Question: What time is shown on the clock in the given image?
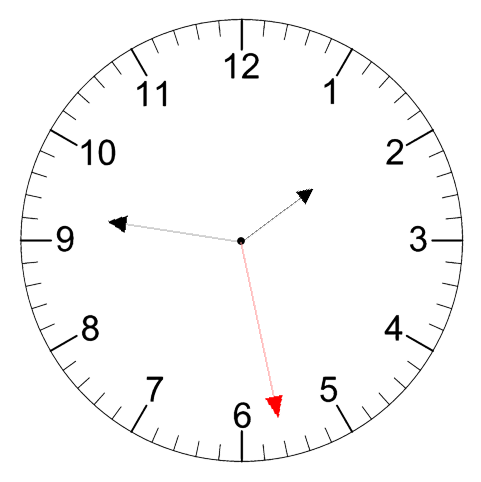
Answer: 01:46:28